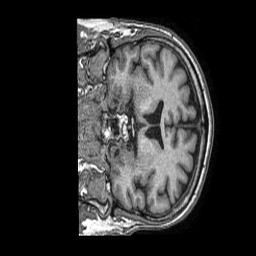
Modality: T1w
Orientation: coronal
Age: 54
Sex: male
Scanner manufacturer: philips
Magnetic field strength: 1.5 T
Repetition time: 0.007074 s
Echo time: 0.003192 s